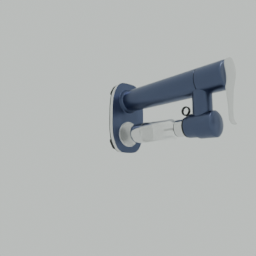
Label: appliances